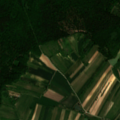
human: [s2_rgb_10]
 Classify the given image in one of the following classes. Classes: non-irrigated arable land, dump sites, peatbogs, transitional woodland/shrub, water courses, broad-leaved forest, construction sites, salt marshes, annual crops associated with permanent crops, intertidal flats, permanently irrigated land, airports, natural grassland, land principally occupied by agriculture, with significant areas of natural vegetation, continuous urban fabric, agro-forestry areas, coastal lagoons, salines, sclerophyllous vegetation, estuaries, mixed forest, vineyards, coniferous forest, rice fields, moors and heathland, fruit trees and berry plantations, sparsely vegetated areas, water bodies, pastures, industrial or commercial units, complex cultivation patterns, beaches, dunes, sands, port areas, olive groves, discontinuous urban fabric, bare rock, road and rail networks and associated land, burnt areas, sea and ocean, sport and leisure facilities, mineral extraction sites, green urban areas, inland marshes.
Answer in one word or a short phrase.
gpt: non-irrigated arable land, vineyards, broad-leaved forest, mixed forest